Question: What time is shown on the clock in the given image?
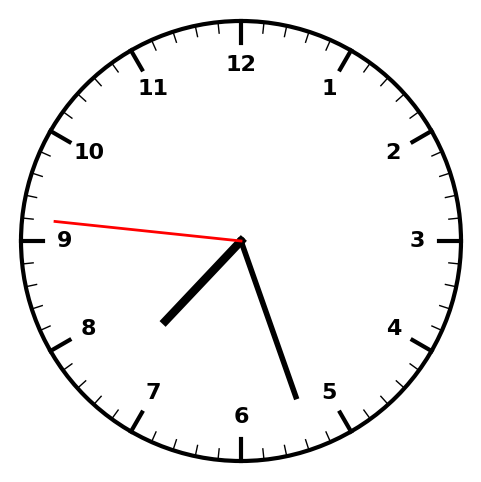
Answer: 07:26:46